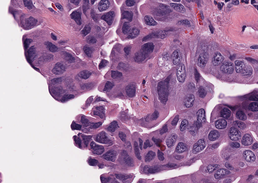
Tumor epithelial tissue: yes
Tumor-associated stroma tissue: yes
Normal tissue: no